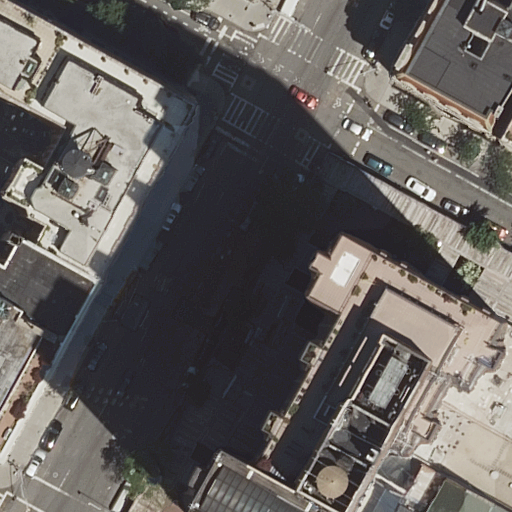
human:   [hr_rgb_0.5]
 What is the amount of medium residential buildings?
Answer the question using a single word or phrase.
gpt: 2

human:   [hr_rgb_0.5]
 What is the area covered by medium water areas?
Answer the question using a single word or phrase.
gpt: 0m2

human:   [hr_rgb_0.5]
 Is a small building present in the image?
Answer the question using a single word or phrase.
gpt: yes

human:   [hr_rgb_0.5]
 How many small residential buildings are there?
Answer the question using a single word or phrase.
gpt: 1

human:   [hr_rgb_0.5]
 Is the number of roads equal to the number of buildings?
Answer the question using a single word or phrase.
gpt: no

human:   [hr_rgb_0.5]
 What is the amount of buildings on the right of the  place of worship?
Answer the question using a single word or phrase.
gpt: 1

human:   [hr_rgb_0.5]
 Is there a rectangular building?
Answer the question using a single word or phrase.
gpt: yes

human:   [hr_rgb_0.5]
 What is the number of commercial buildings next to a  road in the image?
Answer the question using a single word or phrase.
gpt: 0

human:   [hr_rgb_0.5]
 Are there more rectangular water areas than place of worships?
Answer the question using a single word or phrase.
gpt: no

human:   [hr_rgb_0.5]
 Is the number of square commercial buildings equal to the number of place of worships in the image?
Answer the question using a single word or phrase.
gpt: no

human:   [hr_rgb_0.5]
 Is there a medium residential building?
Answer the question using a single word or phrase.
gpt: yes

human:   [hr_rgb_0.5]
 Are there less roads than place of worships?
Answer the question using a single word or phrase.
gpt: no

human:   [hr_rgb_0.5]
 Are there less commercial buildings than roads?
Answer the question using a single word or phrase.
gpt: yes

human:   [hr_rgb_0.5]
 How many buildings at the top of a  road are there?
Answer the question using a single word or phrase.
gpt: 2

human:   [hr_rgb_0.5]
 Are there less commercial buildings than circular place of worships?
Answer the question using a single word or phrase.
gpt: no

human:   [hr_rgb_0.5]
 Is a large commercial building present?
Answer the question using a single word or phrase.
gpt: no

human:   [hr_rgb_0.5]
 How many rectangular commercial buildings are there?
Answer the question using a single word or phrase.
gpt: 0

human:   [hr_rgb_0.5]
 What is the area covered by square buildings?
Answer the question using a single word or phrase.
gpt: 0m2

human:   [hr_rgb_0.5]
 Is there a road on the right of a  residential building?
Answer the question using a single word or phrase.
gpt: yes

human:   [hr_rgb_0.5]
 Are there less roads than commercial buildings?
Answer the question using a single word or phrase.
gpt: no

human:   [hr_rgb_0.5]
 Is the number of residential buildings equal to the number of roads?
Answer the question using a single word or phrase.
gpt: no

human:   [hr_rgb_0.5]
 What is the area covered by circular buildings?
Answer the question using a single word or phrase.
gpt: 0m2

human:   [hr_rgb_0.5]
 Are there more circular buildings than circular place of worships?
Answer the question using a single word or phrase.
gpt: no

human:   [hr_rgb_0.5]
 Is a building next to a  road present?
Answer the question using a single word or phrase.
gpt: yes

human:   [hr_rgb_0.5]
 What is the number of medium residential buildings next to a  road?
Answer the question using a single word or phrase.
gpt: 2

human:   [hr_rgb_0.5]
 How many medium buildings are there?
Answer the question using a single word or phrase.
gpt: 3

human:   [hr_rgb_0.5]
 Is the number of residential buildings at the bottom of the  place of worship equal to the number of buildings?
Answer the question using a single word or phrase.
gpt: no

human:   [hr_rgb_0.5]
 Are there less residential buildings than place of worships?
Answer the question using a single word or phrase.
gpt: no

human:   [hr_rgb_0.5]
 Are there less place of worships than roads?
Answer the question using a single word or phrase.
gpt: yes

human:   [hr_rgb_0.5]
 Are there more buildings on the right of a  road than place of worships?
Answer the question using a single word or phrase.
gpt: yes

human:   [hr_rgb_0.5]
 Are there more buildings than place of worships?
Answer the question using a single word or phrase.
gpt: yes

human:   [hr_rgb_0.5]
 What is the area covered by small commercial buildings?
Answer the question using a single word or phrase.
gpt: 0m2

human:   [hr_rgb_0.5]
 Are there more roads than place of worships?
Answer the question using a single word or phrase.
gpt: yes

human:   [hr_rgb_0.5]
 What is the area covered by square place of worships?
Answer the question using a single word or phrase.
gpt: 0m2

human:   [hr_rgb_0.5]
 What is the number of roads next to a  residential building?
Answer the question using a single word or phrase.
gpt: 3

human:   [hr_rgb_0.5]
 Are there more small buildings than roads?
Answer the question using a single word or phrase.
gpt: no